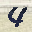
Label: 4